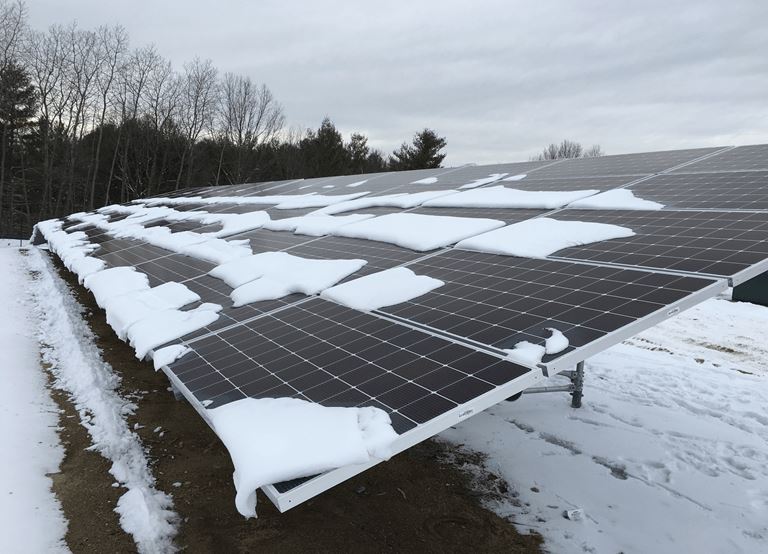
Label: Snow-Covered